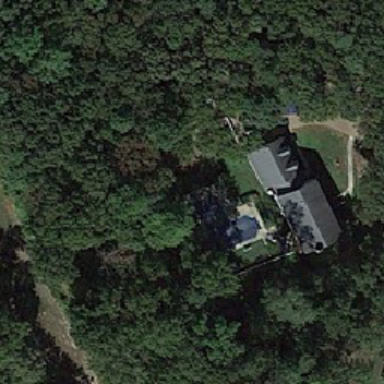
The thick forest cast a big shadow on the villa .